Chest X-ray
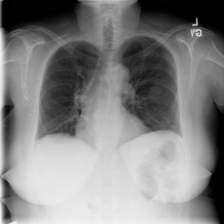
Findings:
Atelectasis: negative
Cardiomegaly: negative
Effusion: negative
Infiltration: negative
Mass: negative
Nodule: negative
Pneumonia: negative
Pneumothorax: negative
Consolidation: negative
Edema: negative
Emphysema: negative
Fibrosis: negative
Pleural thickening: negative
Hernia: negative